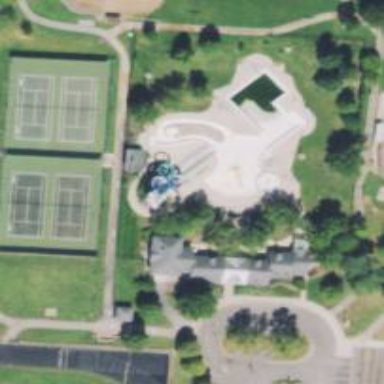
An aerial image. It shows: Water slide attraction.